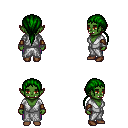
a pixel art fantasy rpg character, female body template, orc, green skin, white robe, magenta pants, green ponytail hairstyle, leather bracers, brown shoes, four views (front, back, left, right), 2x2 character sprite sheet, small pixel art, hard edges, no anti-aliasing